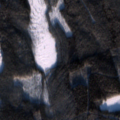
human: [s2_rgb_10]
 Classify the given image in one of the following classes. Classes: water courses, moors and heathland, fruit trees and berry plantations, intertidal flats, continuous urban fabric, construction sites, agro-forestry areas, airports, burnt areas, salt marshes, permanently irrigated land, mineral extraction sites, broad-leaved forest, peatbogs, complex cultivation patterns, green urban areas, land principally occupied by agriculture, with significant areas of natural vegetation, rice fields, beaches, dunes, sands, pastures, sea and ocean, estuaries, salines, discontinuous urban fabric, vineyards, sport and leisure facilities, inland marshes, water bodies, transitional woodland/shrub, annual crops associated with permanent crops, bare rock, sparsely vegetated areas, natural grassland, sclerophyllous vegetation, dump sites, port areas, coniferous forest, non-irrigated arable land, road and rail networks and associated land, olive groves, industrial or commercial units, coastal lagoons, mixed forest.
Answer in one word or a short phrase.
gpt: coniferous forest